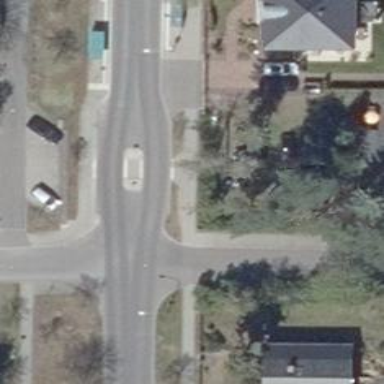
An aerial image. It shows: Traffic calming island.